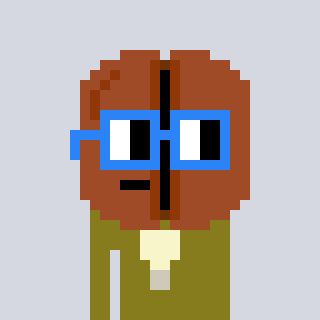
a pixel art character with square blue glasses, a coffeebean-shaped head and a gunk-colored body on a cool background